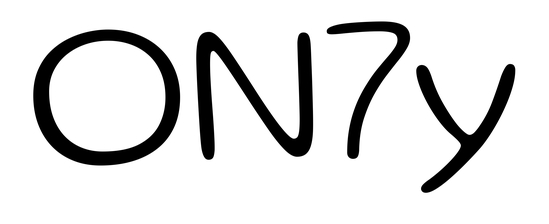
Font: Gluten_ExtraLight